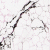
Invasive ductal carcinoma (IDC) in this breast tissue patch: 0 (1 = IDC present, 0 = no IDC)